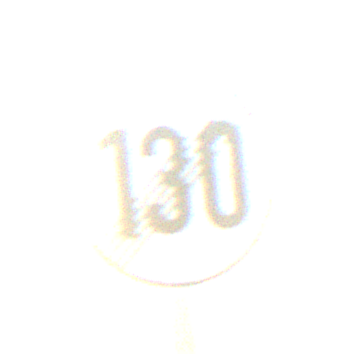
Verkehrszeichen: EndeGeschwindigkeit130
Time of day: SunriseSunset
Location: Outdoor (Nature)
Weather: Clear
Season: NotSpecified
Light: Natural